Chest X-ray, AP view. Patient: 61 years old, sex M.
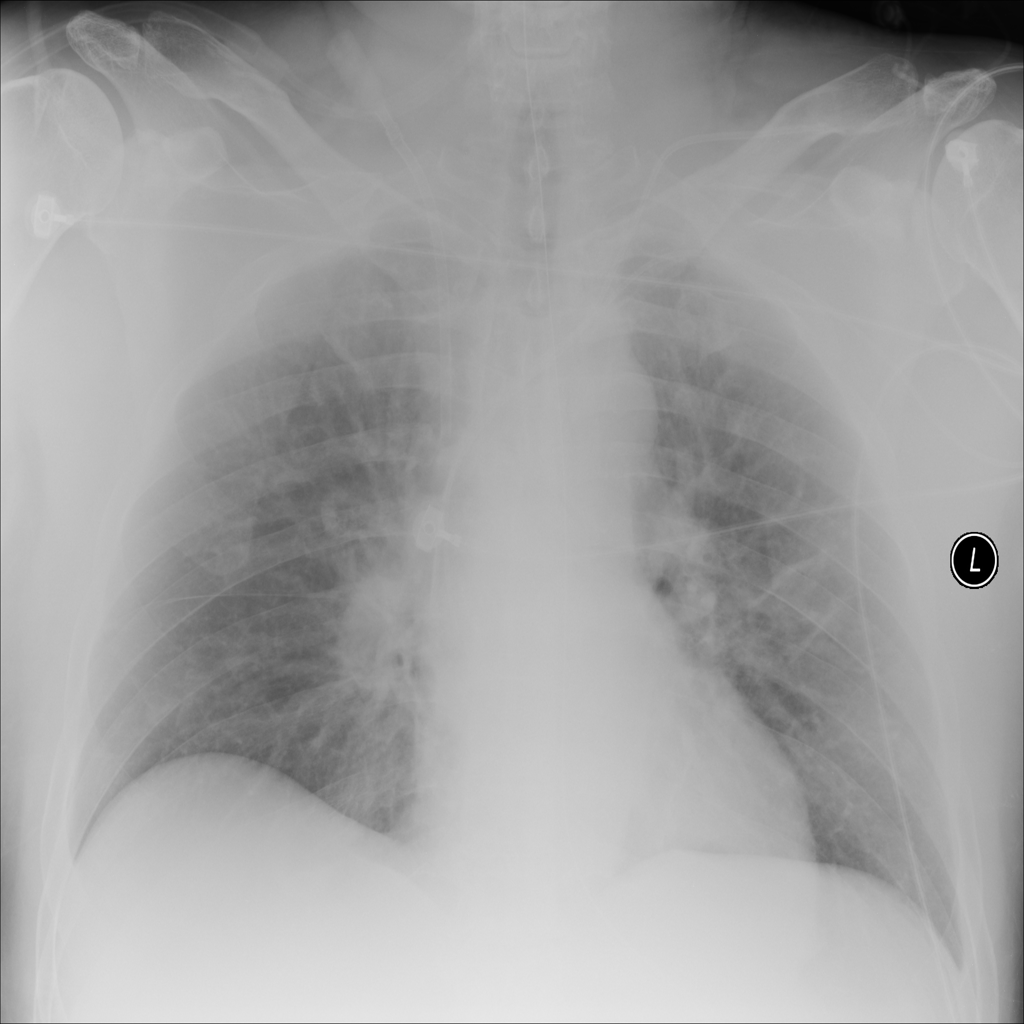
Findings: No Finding